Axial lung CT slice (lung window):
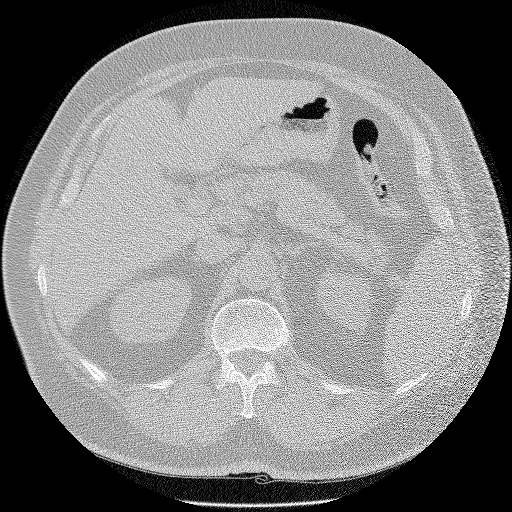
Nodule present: no